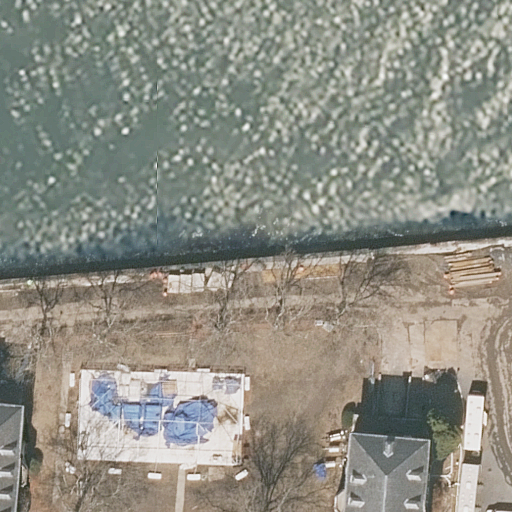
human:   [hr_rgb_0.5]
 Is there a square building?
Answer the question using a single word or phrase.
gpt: no

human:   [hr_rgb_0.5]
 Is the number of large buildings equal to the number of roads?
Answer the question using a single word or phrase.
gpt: no

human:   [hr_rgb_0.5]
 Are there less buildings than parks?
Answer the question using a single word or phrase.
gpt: no

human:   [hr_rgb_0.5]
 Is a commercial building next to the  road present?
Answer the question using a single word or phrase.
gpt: no

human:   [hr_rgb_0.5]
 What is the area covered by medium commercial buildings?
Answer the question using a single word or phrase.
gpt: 0m2

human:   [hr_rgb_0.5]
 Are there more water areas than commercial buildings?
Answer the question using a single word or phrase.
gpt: yes

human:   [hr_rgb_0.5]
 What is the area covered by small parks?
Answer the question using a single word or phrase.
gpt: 0m2

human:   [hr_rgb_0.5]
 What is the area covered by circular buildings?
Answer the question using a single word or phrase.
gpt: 0m2

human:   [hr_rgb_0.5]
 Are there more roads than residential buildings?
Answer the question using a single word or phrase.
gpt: no

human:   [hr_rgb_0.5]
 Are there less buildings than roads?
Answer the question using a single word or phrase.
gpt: no

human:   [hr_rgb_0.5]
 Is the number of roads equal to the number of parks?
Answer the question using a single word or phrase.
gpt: yes

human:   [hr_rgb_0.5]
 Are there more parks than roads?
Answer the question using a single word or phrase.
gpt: no

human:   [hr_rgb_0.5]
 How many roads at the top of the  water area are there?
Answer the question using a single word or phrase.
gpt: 0

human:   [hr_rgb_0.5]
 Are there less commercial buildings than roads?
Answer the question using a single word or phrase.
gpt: yes

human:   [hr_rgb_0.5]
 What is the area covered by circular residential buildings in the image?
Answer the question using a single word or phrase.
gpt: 0m2

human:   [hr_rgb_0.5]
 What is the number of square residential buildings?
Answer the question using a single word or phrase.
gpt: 0

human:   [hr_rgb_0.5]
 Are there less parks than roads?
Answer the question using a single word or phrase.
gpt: no

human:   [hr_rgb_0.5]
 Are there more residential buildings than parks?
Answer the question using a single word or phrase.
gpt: yes

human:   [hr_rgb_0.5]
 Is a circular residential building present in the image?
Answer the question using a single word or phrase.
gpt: no

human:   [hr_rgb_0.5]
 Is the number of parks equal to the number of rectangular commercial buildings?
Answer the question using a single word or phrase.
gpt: no

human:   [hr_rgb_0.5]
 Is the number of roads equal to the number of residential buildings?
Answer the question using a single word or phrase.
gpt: no

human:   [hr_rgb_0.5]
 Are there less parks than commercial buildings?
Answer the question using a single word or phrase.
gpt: no

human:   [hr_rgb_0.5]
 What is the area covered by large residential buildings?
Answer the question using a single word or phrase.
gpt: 0m2

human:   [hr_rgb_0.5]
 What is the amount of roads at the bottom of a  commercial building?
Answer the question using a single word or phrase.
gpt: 0

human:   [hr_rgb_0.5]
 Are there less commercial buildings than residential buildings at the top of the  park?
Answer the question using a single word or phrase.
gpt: yes

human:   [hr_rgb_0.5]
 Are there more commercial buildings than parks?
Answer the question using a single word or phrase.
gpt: no

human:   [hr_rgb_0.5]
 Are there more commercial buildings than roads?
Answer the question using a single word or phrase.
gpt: no

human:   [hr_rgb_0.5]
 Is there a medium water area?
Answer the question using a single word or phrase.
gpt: no

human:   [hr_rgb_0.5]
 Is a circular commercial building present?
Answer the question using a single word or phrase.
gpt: no

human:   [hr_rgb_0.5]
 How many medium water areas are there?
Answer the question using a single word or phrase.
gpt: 0

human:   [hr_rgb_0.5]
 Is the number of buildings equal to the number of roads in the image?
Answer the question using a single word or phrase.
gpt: no

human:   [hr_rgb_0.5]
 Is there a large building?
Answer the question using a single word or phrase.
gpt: no

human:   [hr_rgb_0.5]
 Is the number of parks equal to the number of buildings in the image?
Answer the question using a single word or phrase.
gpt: no

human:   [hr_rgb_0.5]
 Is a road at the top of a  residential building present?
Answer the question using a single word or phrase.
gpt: yes

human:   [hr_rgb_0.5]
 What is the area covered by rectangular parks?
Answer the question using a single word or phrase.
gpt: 7693m2

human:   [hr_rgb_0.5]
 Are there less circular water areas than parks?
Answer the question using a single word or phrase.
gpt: yes